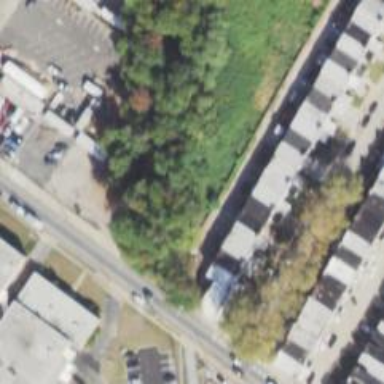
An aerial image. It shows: Alleyway designated as service road.